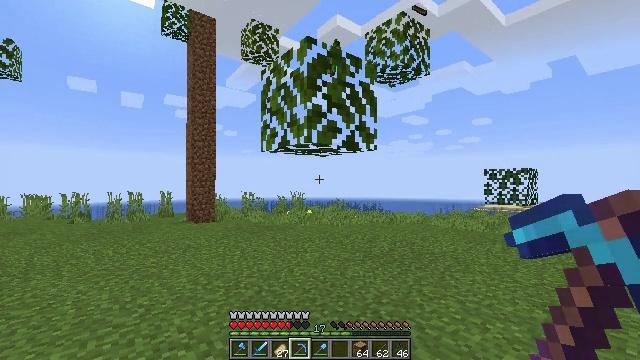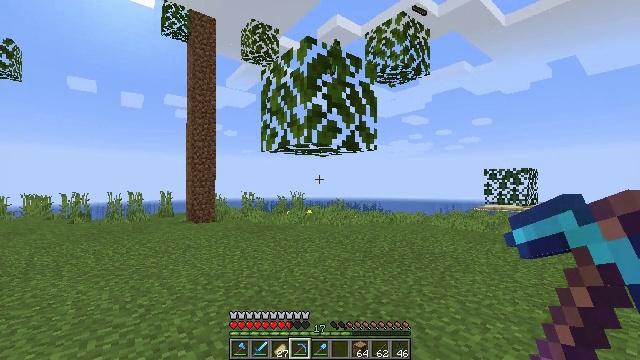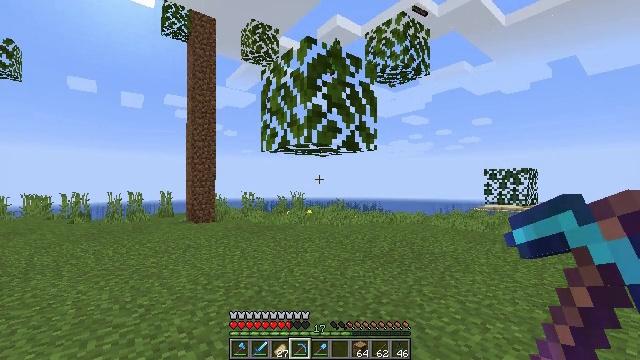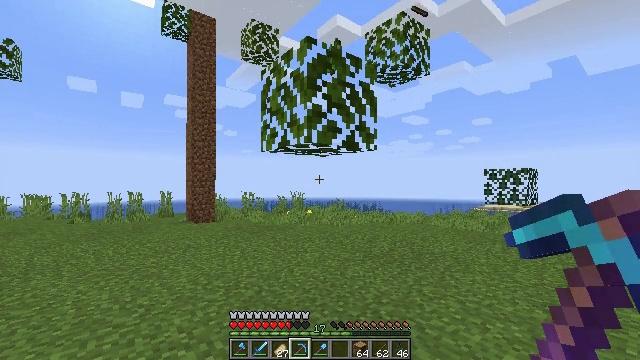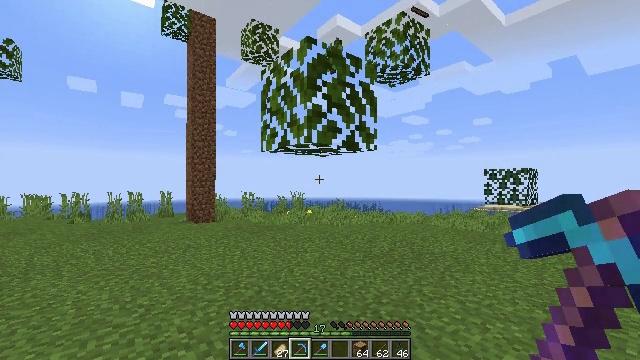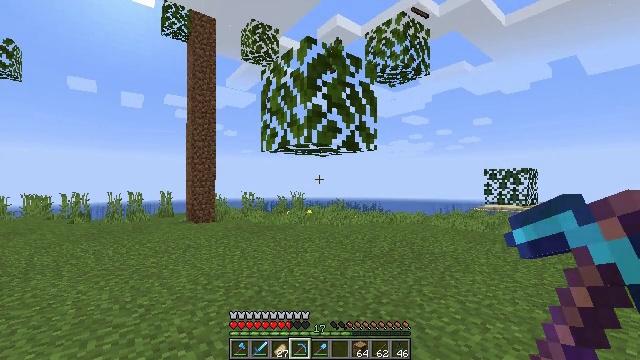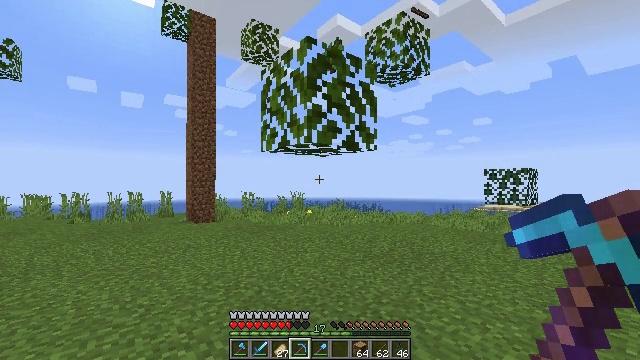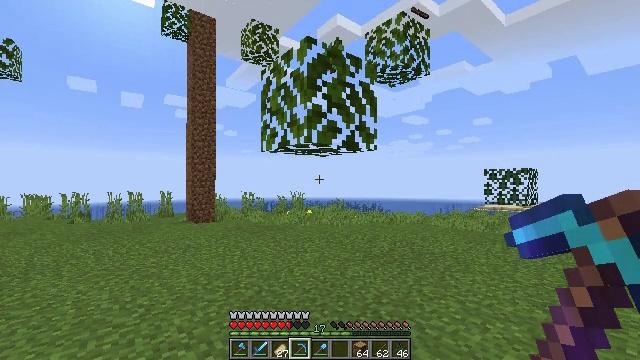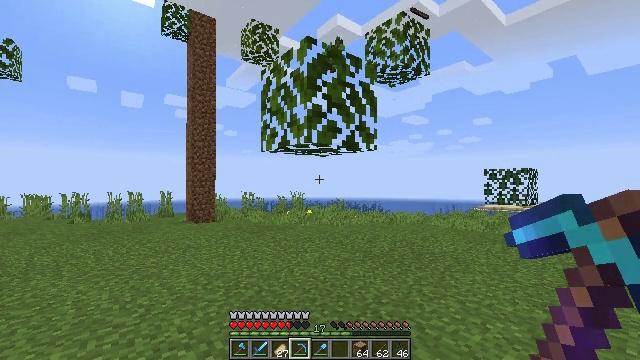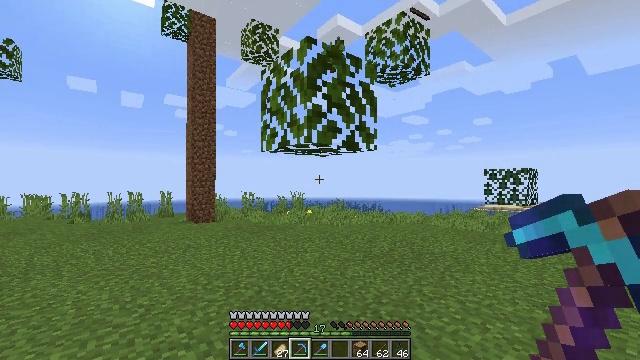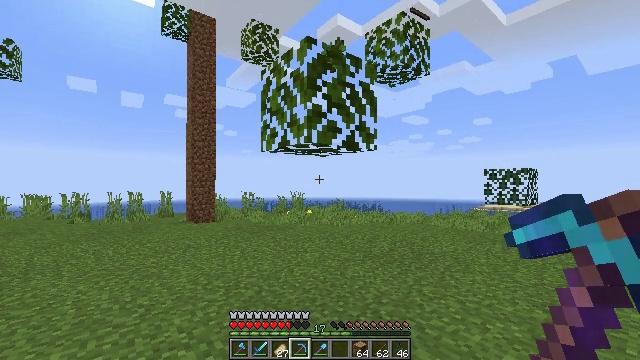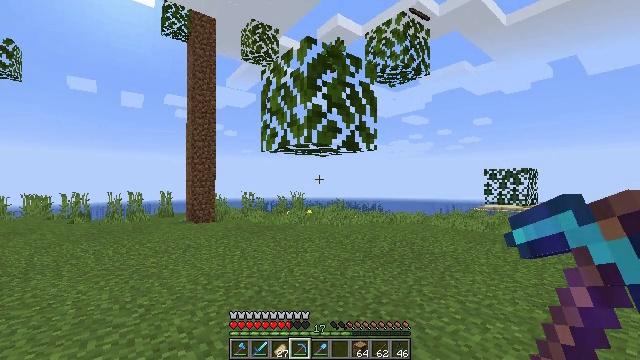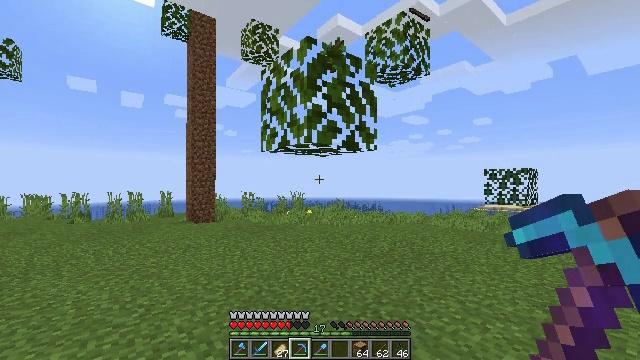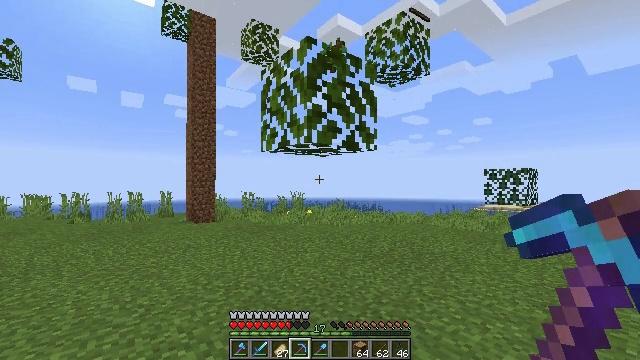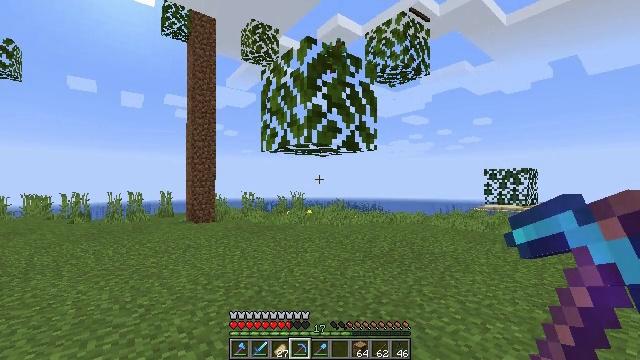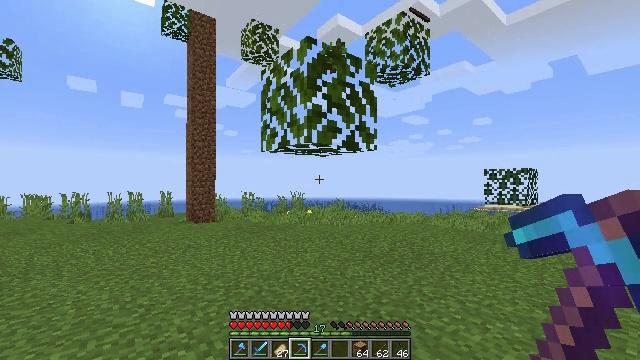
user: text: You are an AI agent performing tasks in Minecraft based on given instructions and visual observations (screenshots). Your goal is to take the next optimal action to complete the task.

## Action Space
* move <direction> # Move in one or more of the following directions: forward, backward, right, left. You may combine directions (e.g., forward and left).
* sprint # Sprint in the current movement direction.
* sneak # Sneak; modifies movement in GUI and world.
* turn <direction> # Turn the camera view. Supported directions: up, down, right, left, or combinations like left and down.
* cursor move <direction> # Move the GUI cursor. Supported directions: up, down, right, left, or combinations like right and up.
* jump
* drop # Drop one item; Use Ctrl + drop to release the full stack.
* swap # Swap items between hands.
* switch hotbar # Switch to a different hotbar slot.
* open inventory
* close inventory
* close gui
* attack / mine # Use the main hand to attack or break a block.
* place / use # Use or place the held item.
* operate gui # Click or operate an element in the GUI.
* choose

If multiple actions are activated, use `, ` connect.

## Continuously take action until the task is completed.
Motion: motion action
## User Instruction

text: Mine oak leaves.
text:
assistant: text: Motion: no_op
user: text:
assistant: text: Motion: no_op
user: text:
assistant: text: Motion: no_op
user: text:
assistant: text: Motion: no_op
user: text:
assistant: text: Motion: no_op
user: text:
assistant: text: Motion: no_op
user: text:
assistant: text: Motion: no_op
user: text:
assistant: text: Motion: no_op
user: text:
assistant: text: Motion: no_op
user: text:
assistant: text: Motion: no_op
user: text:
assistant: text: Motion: no_op
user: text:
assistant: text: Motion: no_op
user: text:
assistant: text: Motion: no_op
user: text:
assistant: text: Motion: no_op
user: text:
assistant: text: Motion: no_op
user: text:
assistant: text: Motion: no_op
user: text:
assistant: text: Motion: no_op
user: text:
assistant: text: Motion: no_op
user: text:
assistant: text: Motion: no_op
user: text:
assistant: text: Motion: no_op
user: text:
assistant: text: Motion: no_op
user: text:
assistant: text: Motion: no_op
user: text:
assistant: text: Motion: no_op
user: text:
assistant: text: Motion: no_op
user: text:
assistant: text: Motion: no_op
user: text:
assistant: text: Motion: no_op
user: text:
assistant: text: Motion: no_op
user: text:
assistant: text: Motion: no_op
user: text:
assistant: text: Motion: no_op
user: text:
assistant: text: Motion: no_op